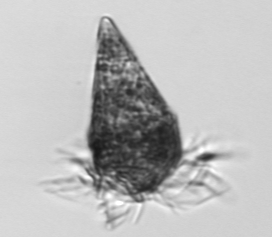
Label: Strombidium_wulffi